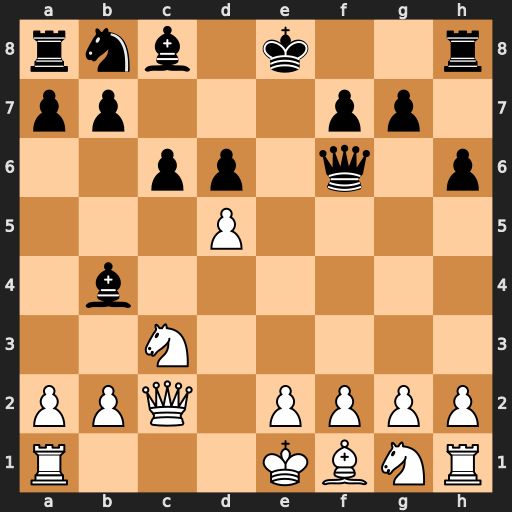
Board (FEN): rnb1k2r/pp3pp1/2pp1q1p/3P4/1b6/2N5/PPQ1PPPP/R3KBNR
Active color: w
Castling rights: KQkq
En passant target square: -
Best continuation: Qe4+ Be6 Qxb4